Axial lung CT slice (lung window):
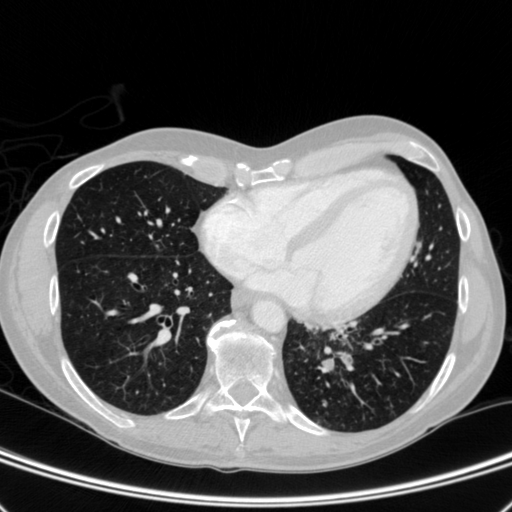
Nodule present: no